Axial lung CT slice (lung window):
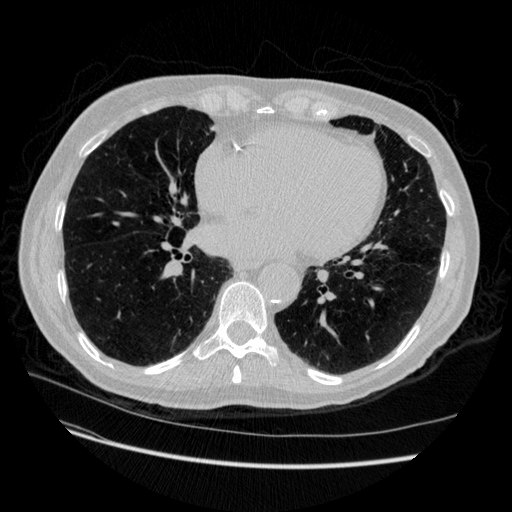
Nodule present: no